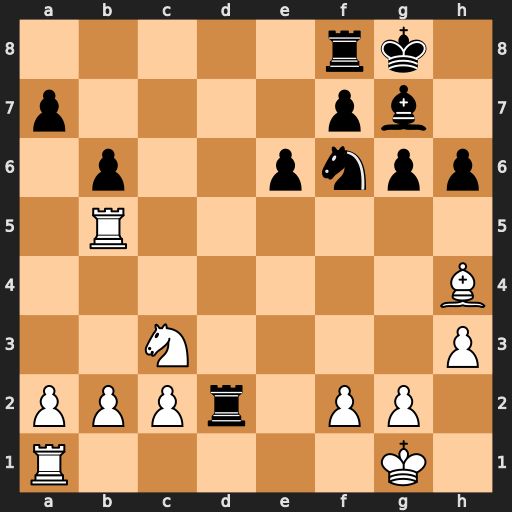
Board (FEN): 5rk1/p4pb1/1p2pnpp/1R6/7B/2N4P/PPPr1PP1/R5K1
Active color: w
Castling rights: -
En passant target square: -
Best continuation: Bxf6 Bxf6 Ne4 Bxb2 Rxb2